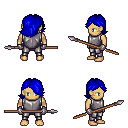
a pixel art fantasy rpg character, male body template, human, tanned skin, steel chest armor, metal pants, blue swoop hairstyle, metal gloves, spear, four views (front, back, left, right), 2x2 character sprite sheet, small pixel art, hard edges, no anti-aliasing